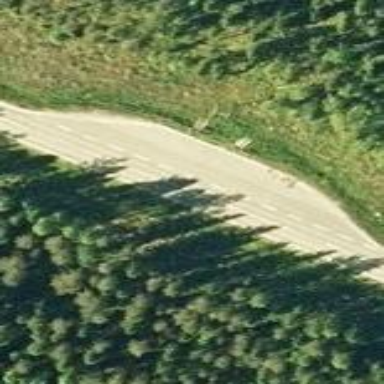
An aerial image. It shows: Rest area along the road.